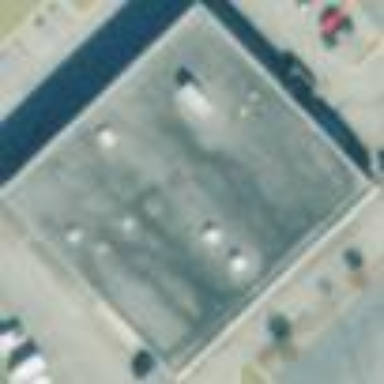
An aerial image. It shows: Commercial building housing car repair shop.